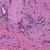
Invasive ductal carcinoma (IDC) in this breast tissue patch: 0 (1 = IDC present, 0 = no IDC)